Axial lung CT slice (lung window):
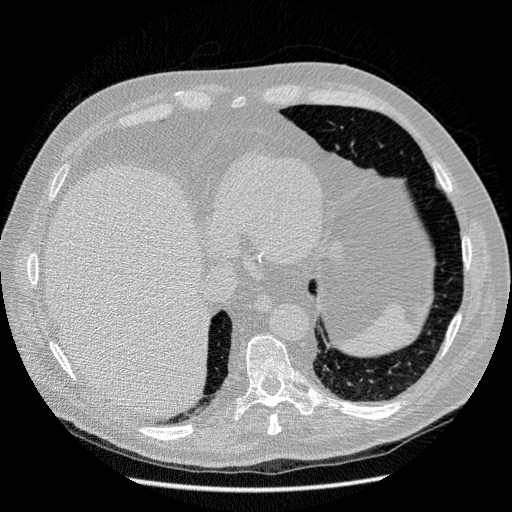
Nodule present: no